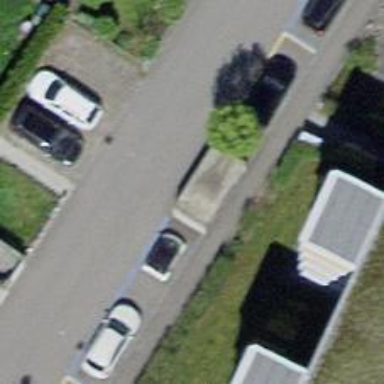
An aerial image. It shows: Bicycle parking area.